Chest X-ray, AP view. Patient: 53 years old, sex M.
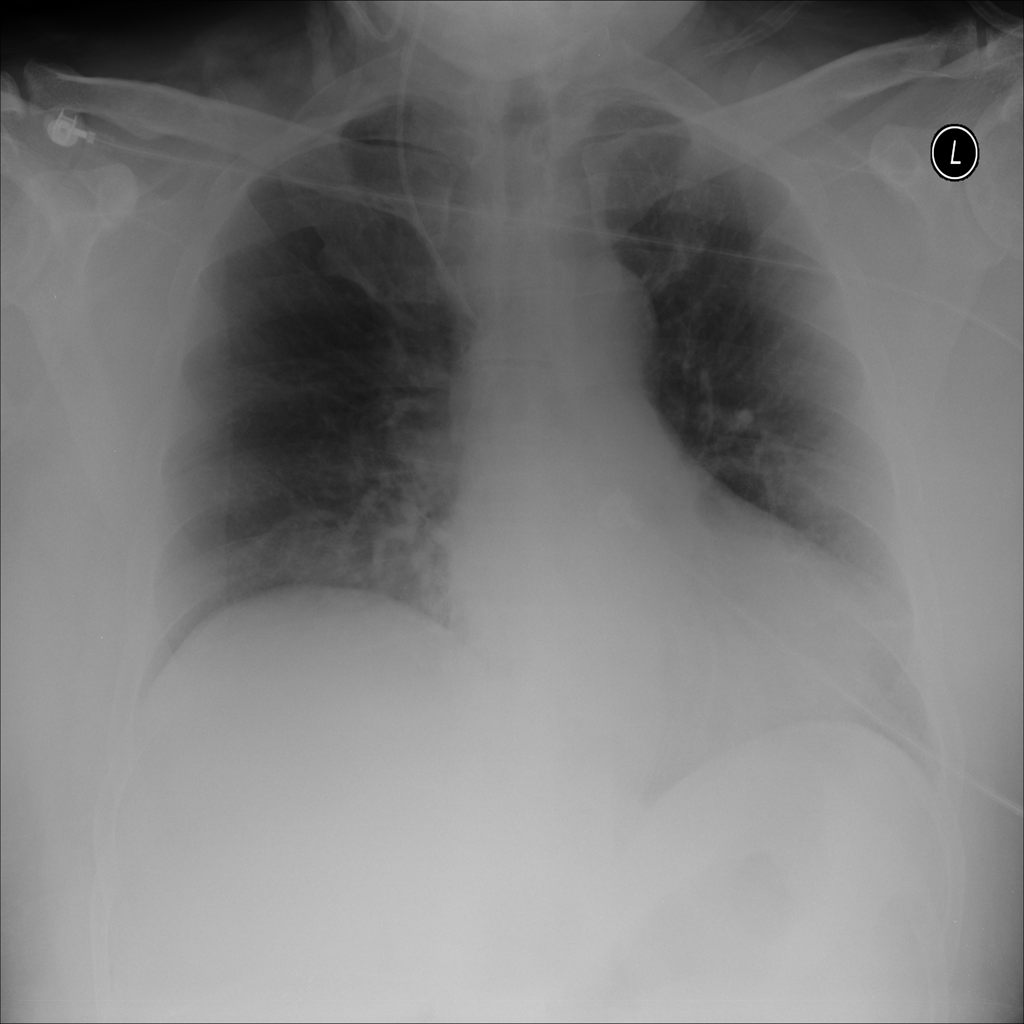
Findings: No Finding